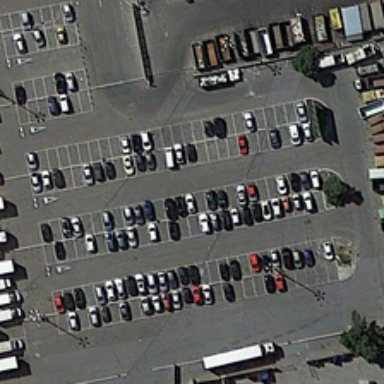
The cars were parked neatly on the road .